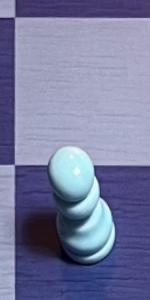
Label: Pawn_White